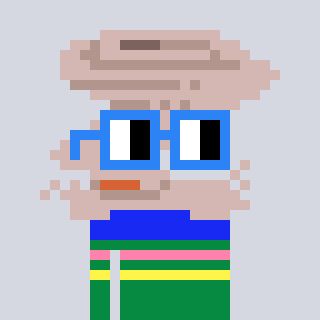
a pixel art character with square blue glasses, a tornado-shaped head and a green-colored body on a cool background